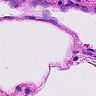
Metastatic tissue present: no